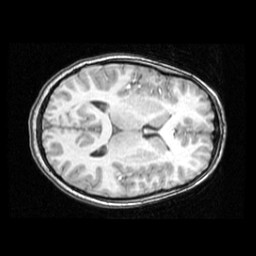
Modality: T1w
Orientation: axial
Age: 11
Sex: female
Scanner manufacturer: ge
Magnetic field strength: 1.5 T
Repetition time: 0.03333 s
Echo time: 0.008 s